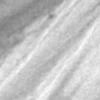
Label: change